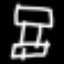
Label: chair